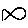
Label: fish